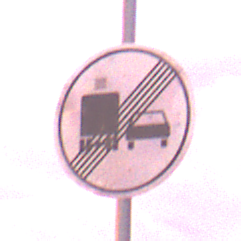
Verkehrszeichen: EndeUeberholverbotKraftfahrzeuge
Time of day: SunriseSunset
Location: Outdoor (Urban)
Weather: PartlyCloudy
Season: NotSpecified
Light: Natural